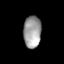
Tissue: lung
Cell type: Epithelial cells
Senescence score: 0.2327
Nuclear area (px): 553
Mean DAPI intensity: 157.928